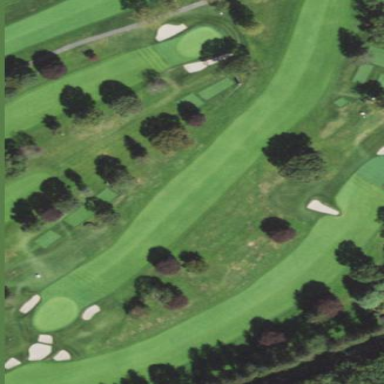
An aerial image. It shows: Golf fairway surrounded by grass.